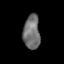
Tissue: skin
Cell type: Epithelial cells
Senescence score: 0.2311
Nuclear area (px): 567
Mean DAPI intensity: 110.991